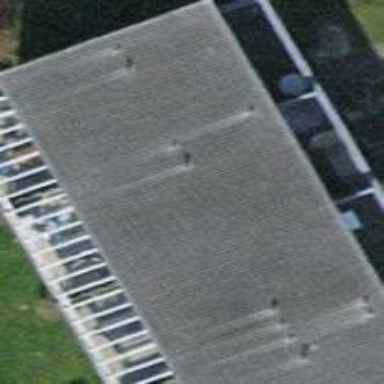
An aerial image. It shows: Terrace building.